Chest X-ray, PA view. Patient: 32 years old, sex M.
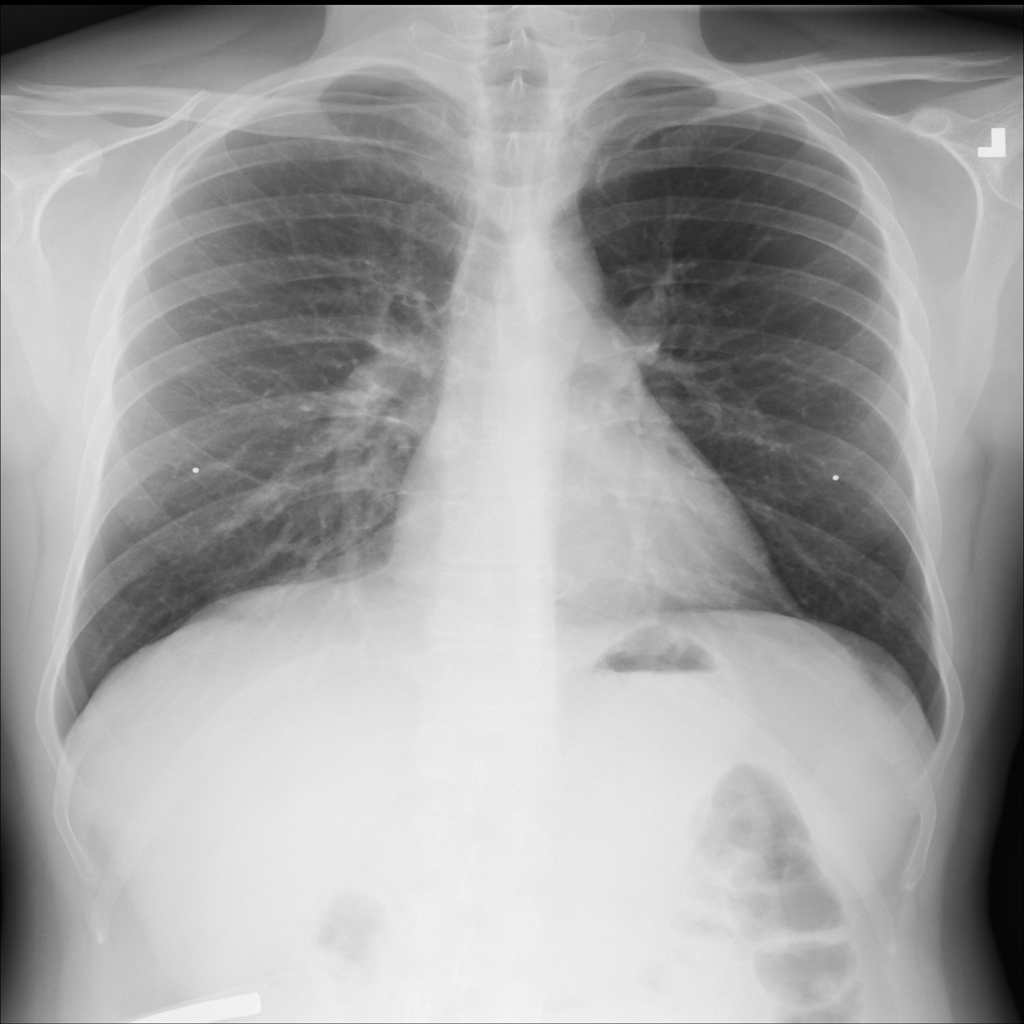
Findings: No Finding